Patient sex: M
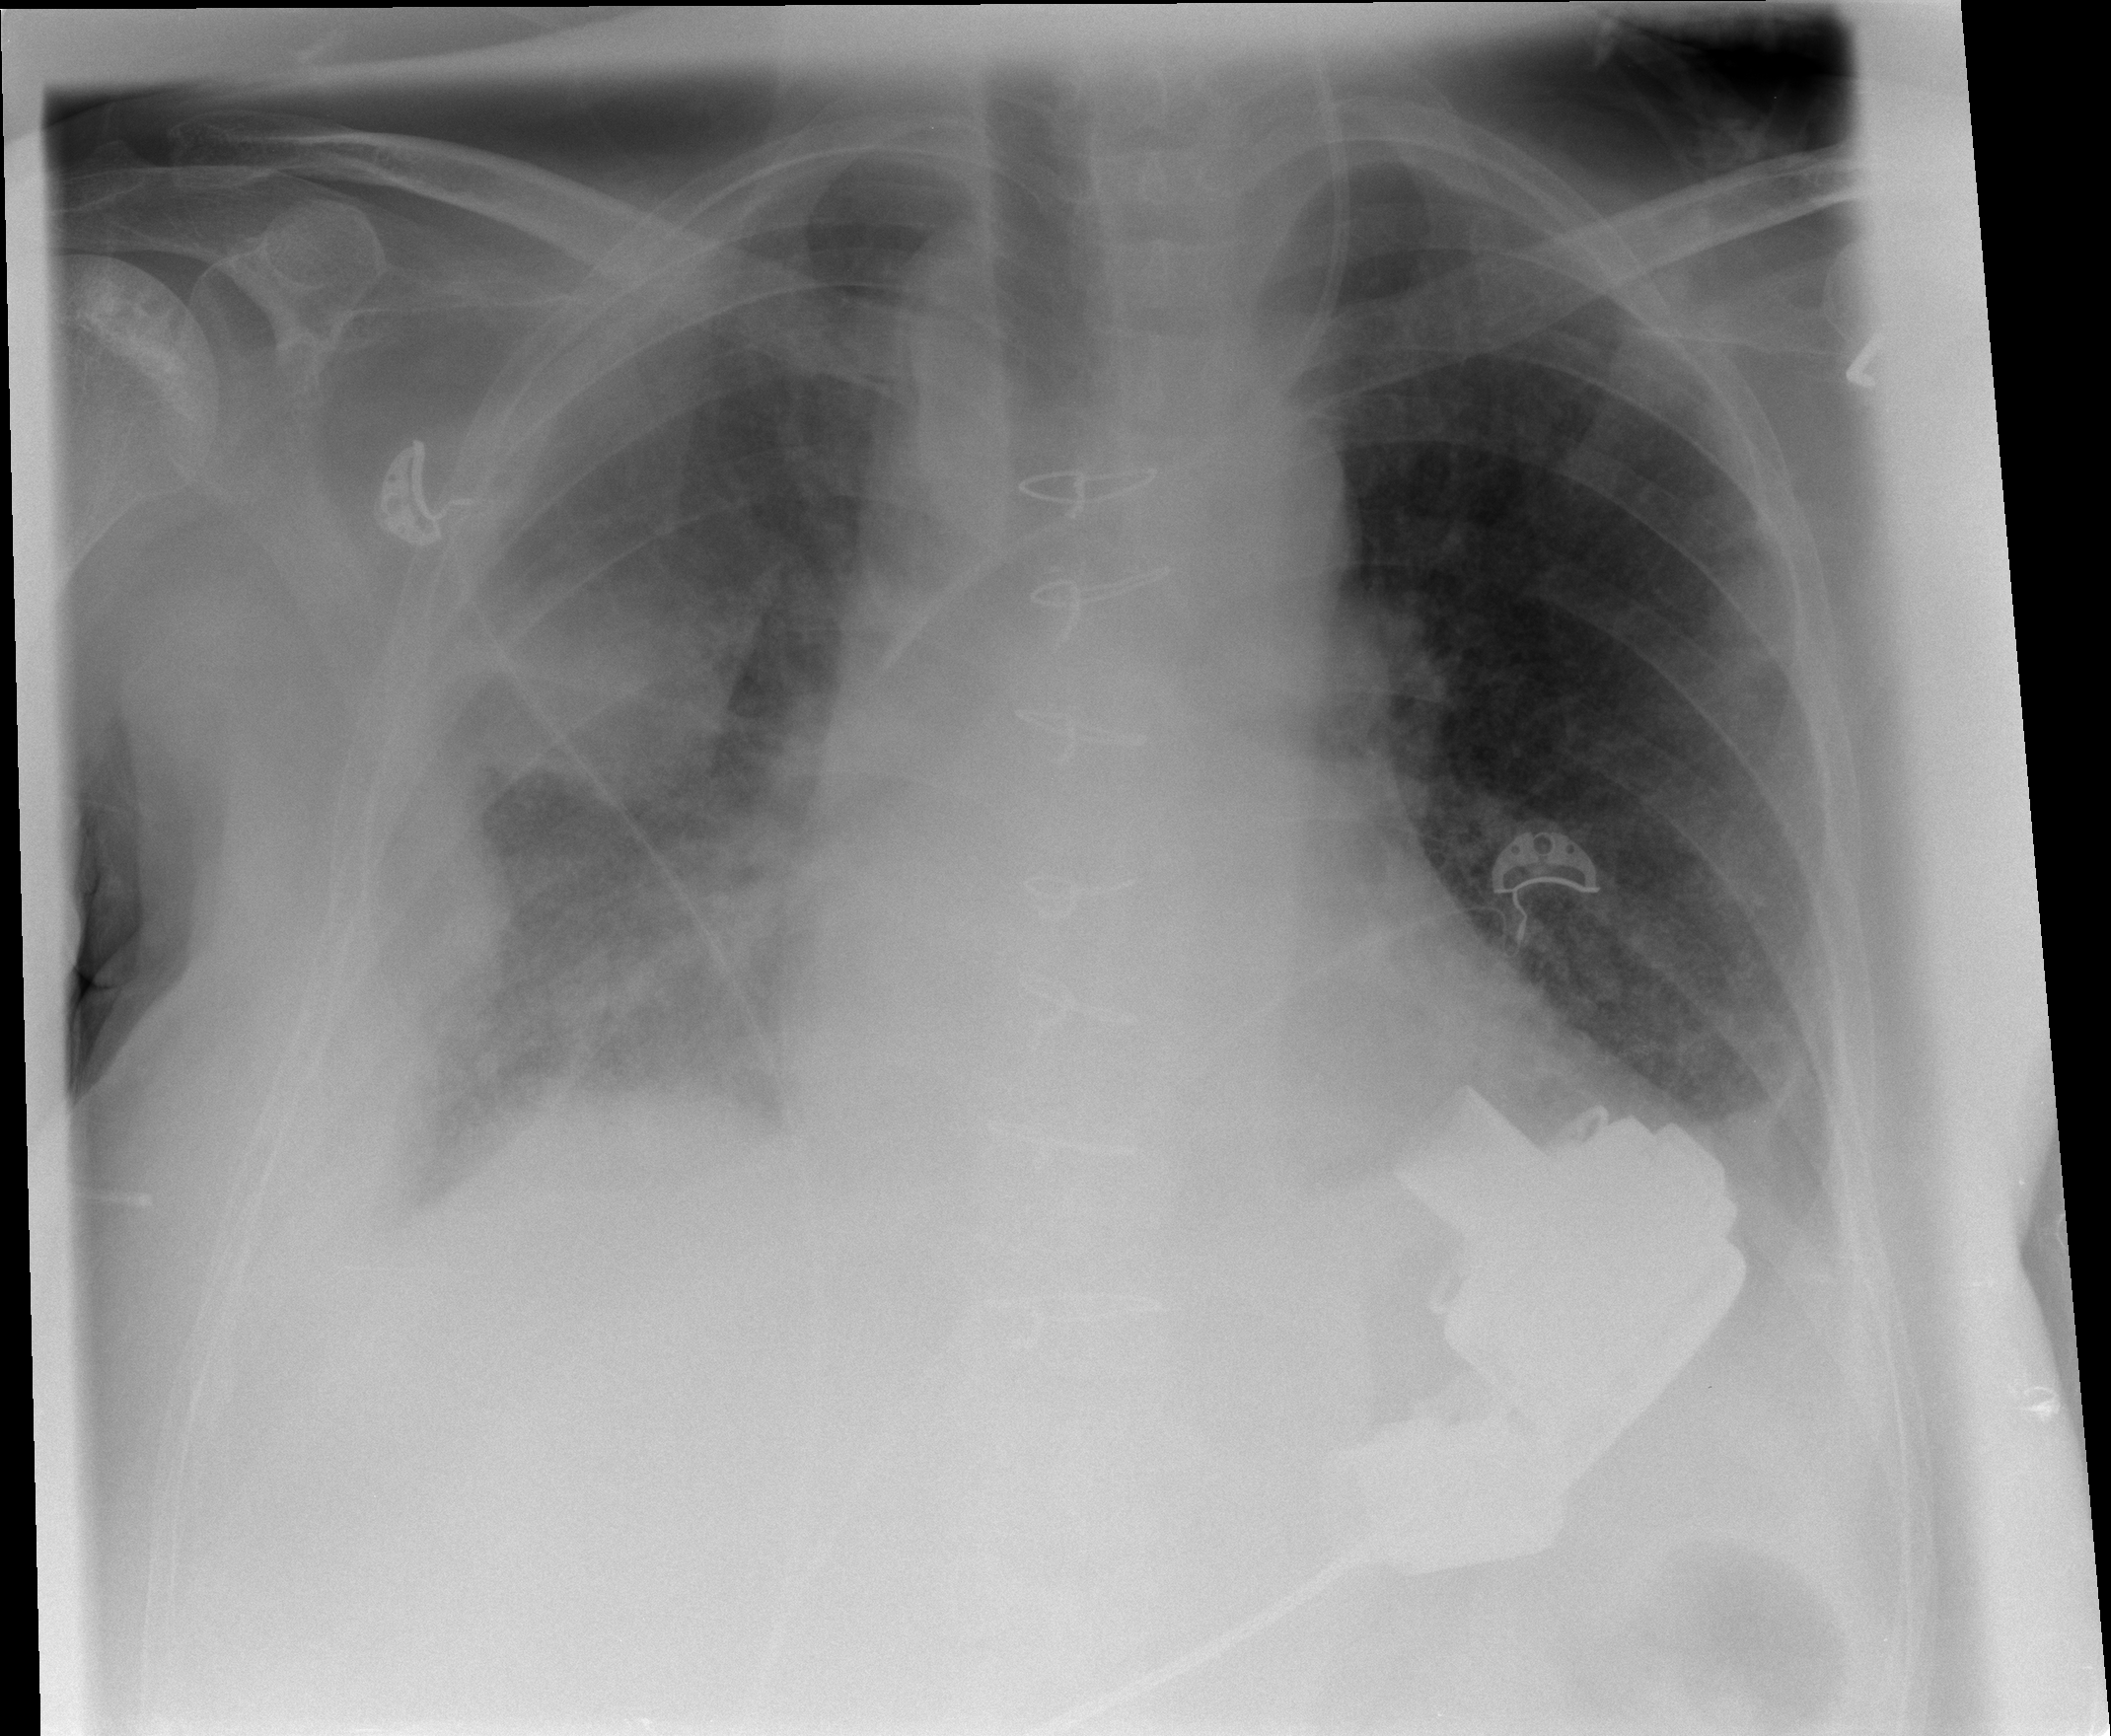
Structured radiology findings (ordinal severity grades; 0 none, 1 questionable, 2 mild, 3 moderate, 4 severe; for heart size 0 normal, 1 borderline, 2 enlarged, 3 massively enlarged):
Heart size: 2
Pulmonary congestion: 2
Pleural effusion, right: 3
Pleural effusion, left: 2
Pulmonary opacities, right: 2
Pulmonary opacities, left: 2
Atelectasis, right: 2
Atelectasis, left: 2